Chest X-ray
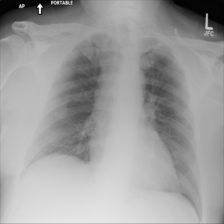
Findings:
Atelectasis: negative
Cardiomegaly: negative
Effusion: negative
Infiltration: negative
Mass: negative
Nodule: negative
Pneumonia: negative
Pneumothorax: negative
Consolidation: negative
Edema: negative
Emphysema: negative
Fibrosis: negative
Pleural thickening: negative
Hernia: negative